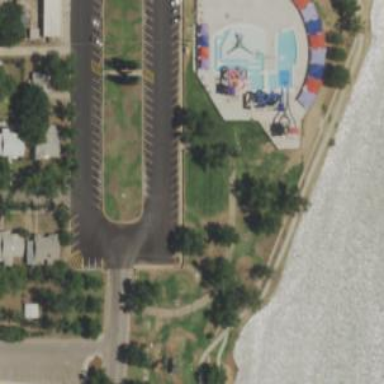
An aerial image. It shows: Water park.